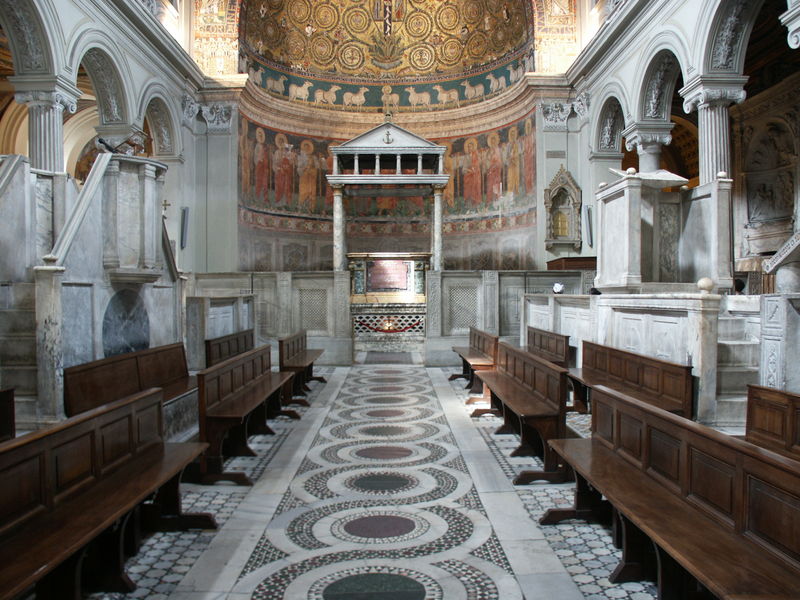
Titel: San Clemente in Rom
Standort: Rom, S. Clemente (EU - I - Latium)
Schlagwörter: schatten, holz, licht, marmor, männer, säule, säulen, ornament, architektur, stein, innenraum, kirche, boden, gold, bogen, giebel, bank, kuppel, treppe, treppen, papst, gestühl, ornamente, stuck, stufen, foto, fotografie, bögen, kreise, mosaik, altar, arkaden, bänke, kapitelle, rom, kapitell, kirchenbank, kirchenbänke, ionisch, griechisch, apsis, fresken, holzbank, baldachin, heilige, fresko, bemalung, steinboden, korinthisch, schafe, basilika, ziborium, aposteln, teppen, matmor, osaik